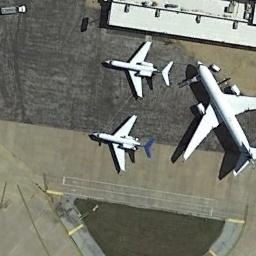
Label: airplane